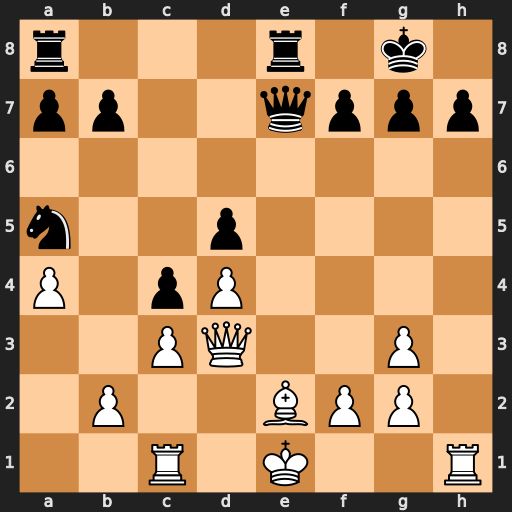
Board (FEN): r3r1k1/pp2qppp/8/n2p4/P1pP4/2PQ2P1/1P2BPP1/2R1K2R
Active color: w
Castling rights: K
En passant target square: -
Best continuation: Qxh7+ Kf8 Qh8#